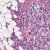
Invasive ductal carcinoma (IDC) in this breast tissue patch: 1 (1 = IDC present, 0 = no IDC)